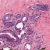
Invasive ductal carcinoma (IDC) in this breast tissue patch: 0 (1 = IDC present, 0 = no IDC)